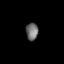
Tissue: skin
Cell type: Epithelial cells
Senescence score: 0.2506
Nuclear area (px): 210
Mean DAPI intensity: 109.233